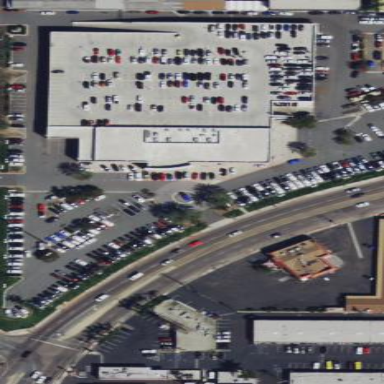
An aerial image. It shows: Retail area.